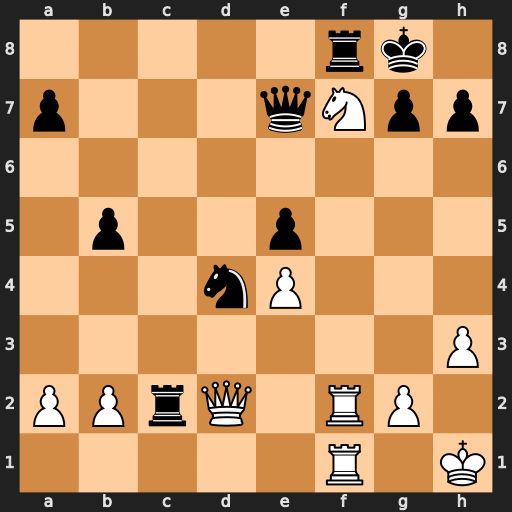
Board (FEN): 5rk1/p3qNpp/8/1p2p3/3nP3/7P/PPrQ1RP1/5R1K
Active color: w
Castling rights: -
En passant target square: -
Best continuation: Nh6+ gxh6 Rxf8+ Qxf8 Rxf8+